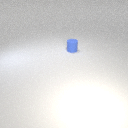
small blue rubber cylinder